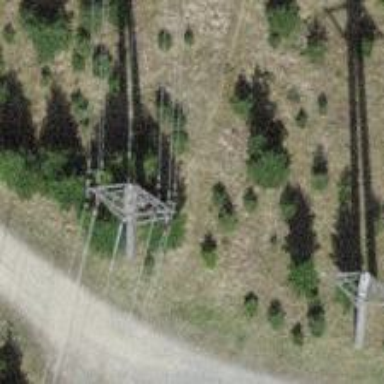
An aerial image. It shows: Concrete power pole.